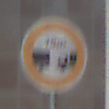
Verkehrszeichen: VerbotUnterschreitenMindestabstand
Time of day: MorningAfternoon
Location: Roofed (Urban)
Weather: PartlyCloudy
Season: NotSpecified
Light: Natural